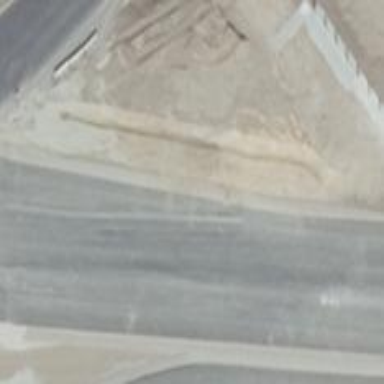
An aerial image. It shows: Asphalt trunk highway.